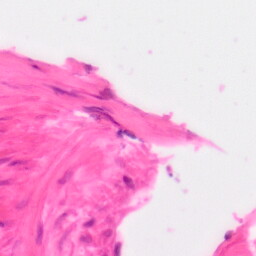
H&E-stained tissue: Colon